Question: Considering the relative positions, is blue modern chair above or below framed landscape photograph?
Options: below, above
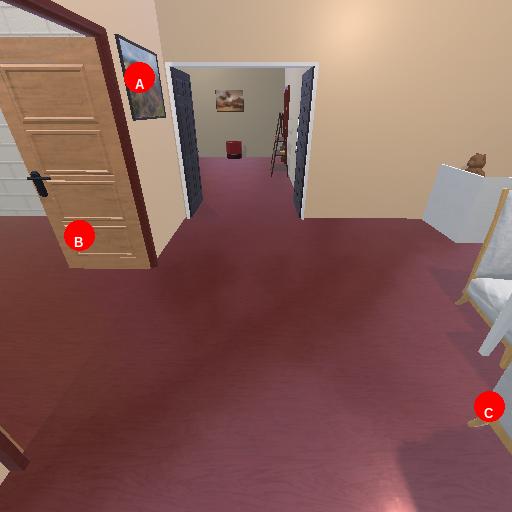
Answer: below